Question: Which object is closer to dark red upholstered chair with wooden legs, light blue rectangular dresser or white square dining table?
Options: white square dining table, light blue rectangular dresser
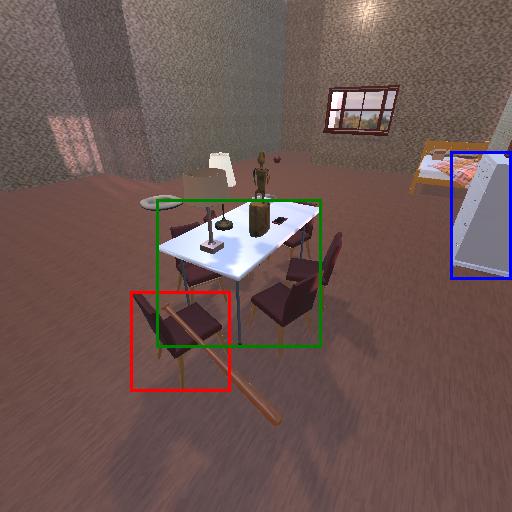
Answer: white square dining table